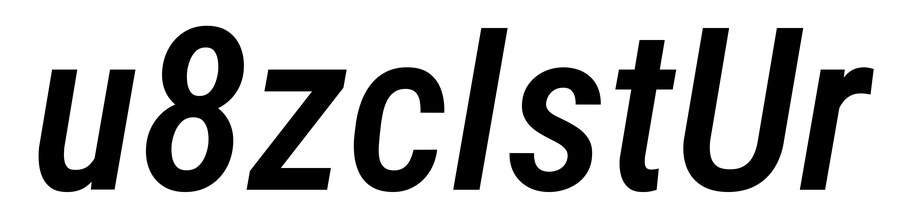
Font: Roboto-Italic_Condensed_Medium_Italic